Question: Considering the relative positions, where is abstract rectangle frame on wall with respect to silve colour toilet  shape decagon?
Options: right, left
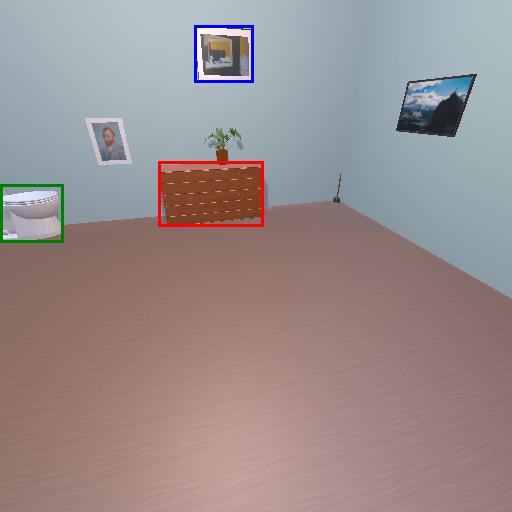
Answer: right